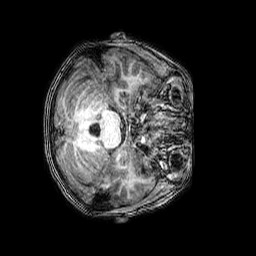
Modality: T1w
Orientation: axial
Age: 6
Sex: female
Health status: healthy